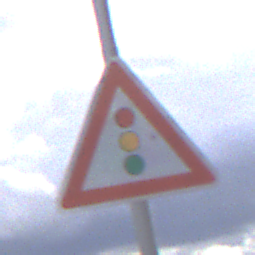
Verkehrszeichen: Lichtzeichenanlage
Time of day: MorningAfternoon
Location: Outdoor (Suburban)
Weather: PartlyCloudy
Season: NotSpecified
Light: Natural